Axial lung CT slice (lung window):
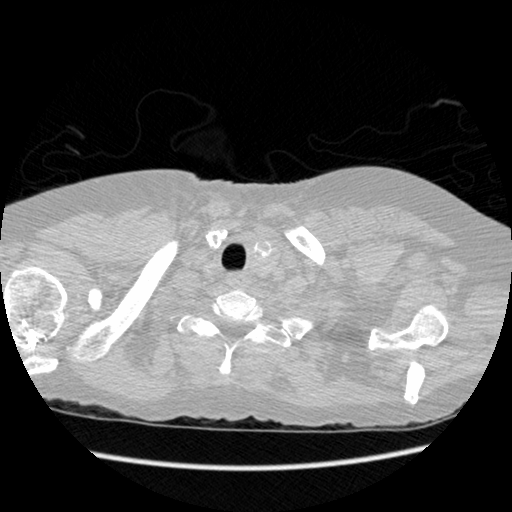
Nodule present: no